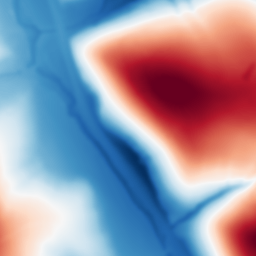
Category: multiscale
Decomposition family: dog
Decomposition parameters: sigma_low: 2
sigma_high: 100
Upsampling method: quintic
Upsampling parameters: scale: 2
Upsampling scale: 2